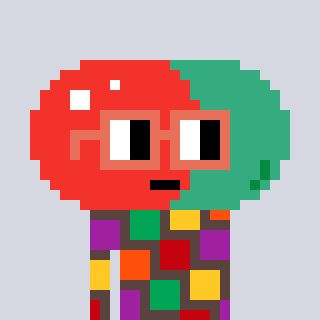
a pixel art character with square orange glasses, a pill-shaped head and a darkbrown-colored body on a cool background